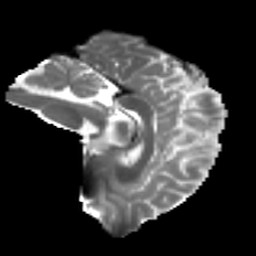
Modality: T2w
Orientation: sagittal
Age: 37
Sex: male
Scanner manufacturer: ge
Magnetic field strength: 3 T
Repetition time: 7.8 s
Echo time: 0.0609 s